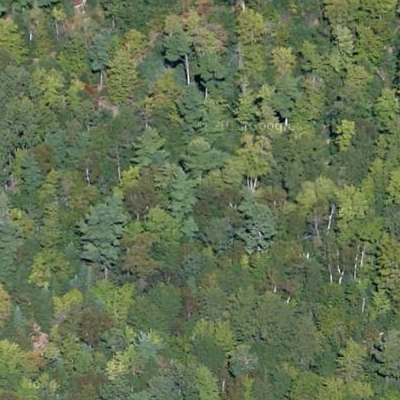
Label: eForest